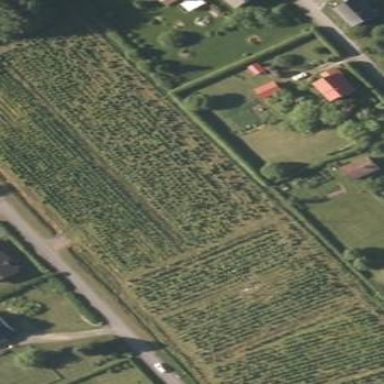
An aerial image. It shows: Allotments area.